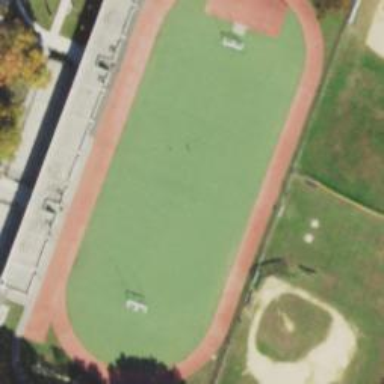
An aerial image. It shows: Stadium for leisure activities on land.